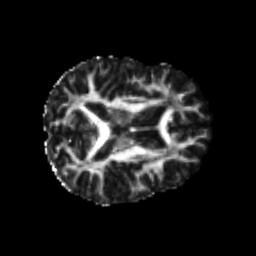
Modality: FA
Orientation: axial
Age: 20
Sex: female
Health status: healthy
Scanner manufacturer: philips
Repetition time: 7.389 s
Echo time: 0.08599 s